Question: I have a use case where I need the and Performance data of the Azure Web-Role to be monitored remotely which is to be done without any Storage Account.

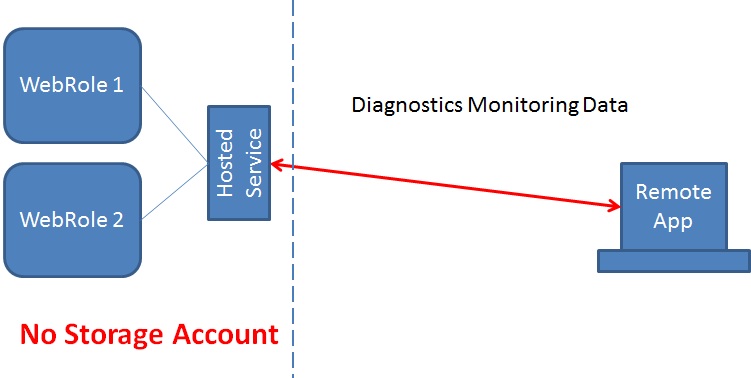
Answer: Adding to Stuart's answer: the Diagnostic Monitor is set up to collect counters, logs, and diagnostics locally and aggregate them into well-known Azure Storage tables, so this requires a storage account. If you wrote a background process to periodically poll local counters, you could then push them from your instances to pretty much anywhere you want: SQL Azure, SQL Server (on premise), web service, email, etc. However, as Stuart says, this feels like reinventing the wheel.
The Diagnostic Monitor aggregates counters across all of your instances, letting you easily aggregate counter values across all of your web roles, for instance, or letting you drill down on a specific instance easily.
Not sure why you'd want to avoid a storage account for diagnostics. At $0.15/GB, it's going to have very low cost overhead, especially if you're only storing diagnostic data. Plus, 3rd party monitoring tools (such as <URL> need to pull counters from your storage account.